Aerial crown-view tile of a tropical tree (Barro Colorado Island, Panama), acquired 20241112:
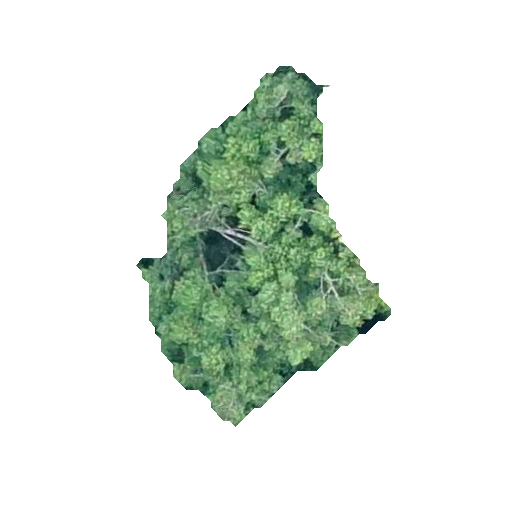
Species: Guatteria lucens
GBIF accepted scientific name: Guatteria lucens
Crown area: 77.958 m²